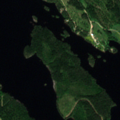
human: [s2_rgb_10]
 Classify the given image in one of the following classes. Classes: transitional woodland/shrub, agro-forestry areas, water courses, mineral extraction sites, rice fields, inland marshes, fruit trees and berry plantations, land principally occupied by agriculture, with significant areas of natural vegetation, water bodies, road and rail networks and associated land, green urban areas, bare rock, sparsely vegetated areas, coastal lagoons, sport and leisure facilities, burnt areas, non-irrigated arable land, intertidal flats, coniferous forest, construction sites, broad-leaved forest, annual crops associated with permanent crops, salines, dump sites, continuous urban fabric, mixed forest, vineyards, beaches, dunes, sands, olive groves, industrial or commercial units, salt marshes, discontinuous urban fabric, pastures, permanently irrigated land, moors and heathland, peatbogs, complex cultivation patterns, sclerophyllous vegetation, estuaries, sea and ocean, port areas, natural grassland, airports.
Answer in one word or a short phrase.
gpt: coniferous forest, mixed forest, water bodies